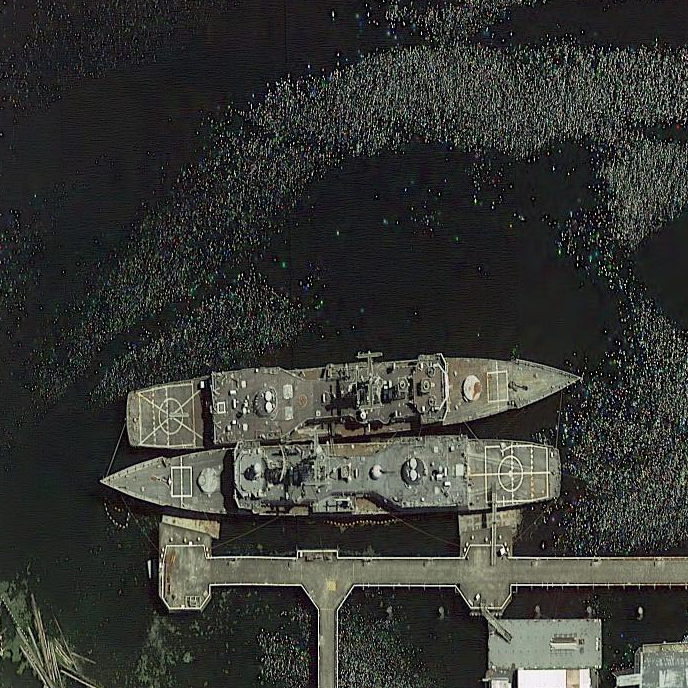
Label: cruiser